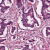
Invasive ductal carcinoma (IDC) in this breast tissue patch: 1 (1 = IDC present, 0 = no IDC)